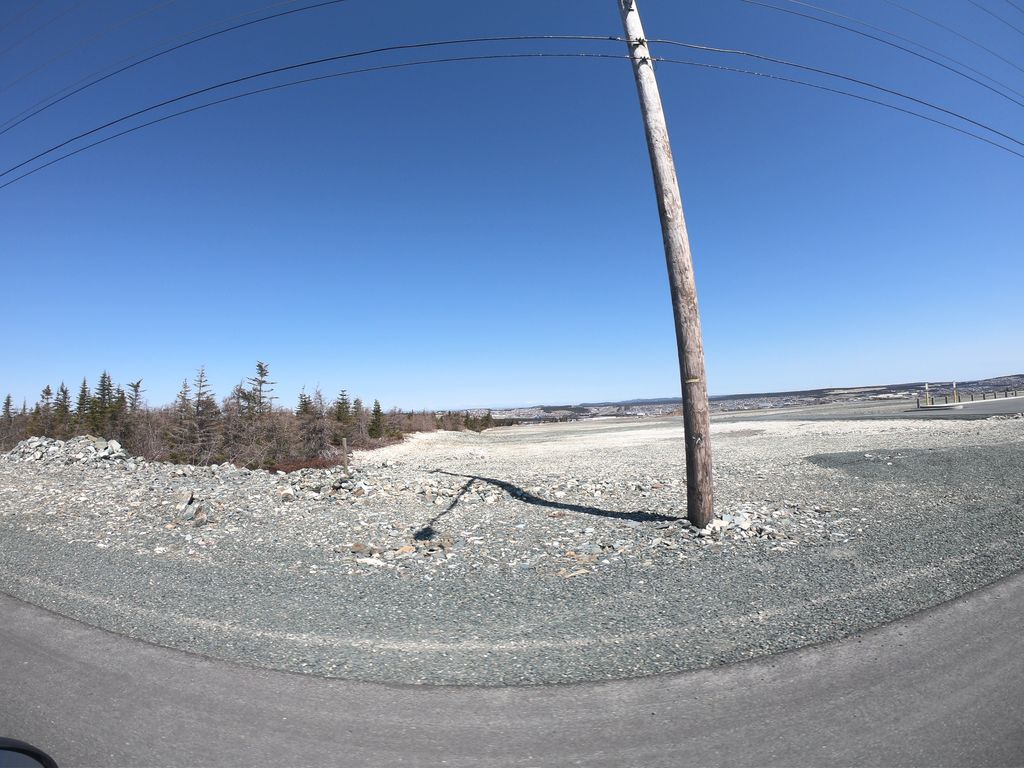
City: st_johns